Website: lowes
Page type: billing-address
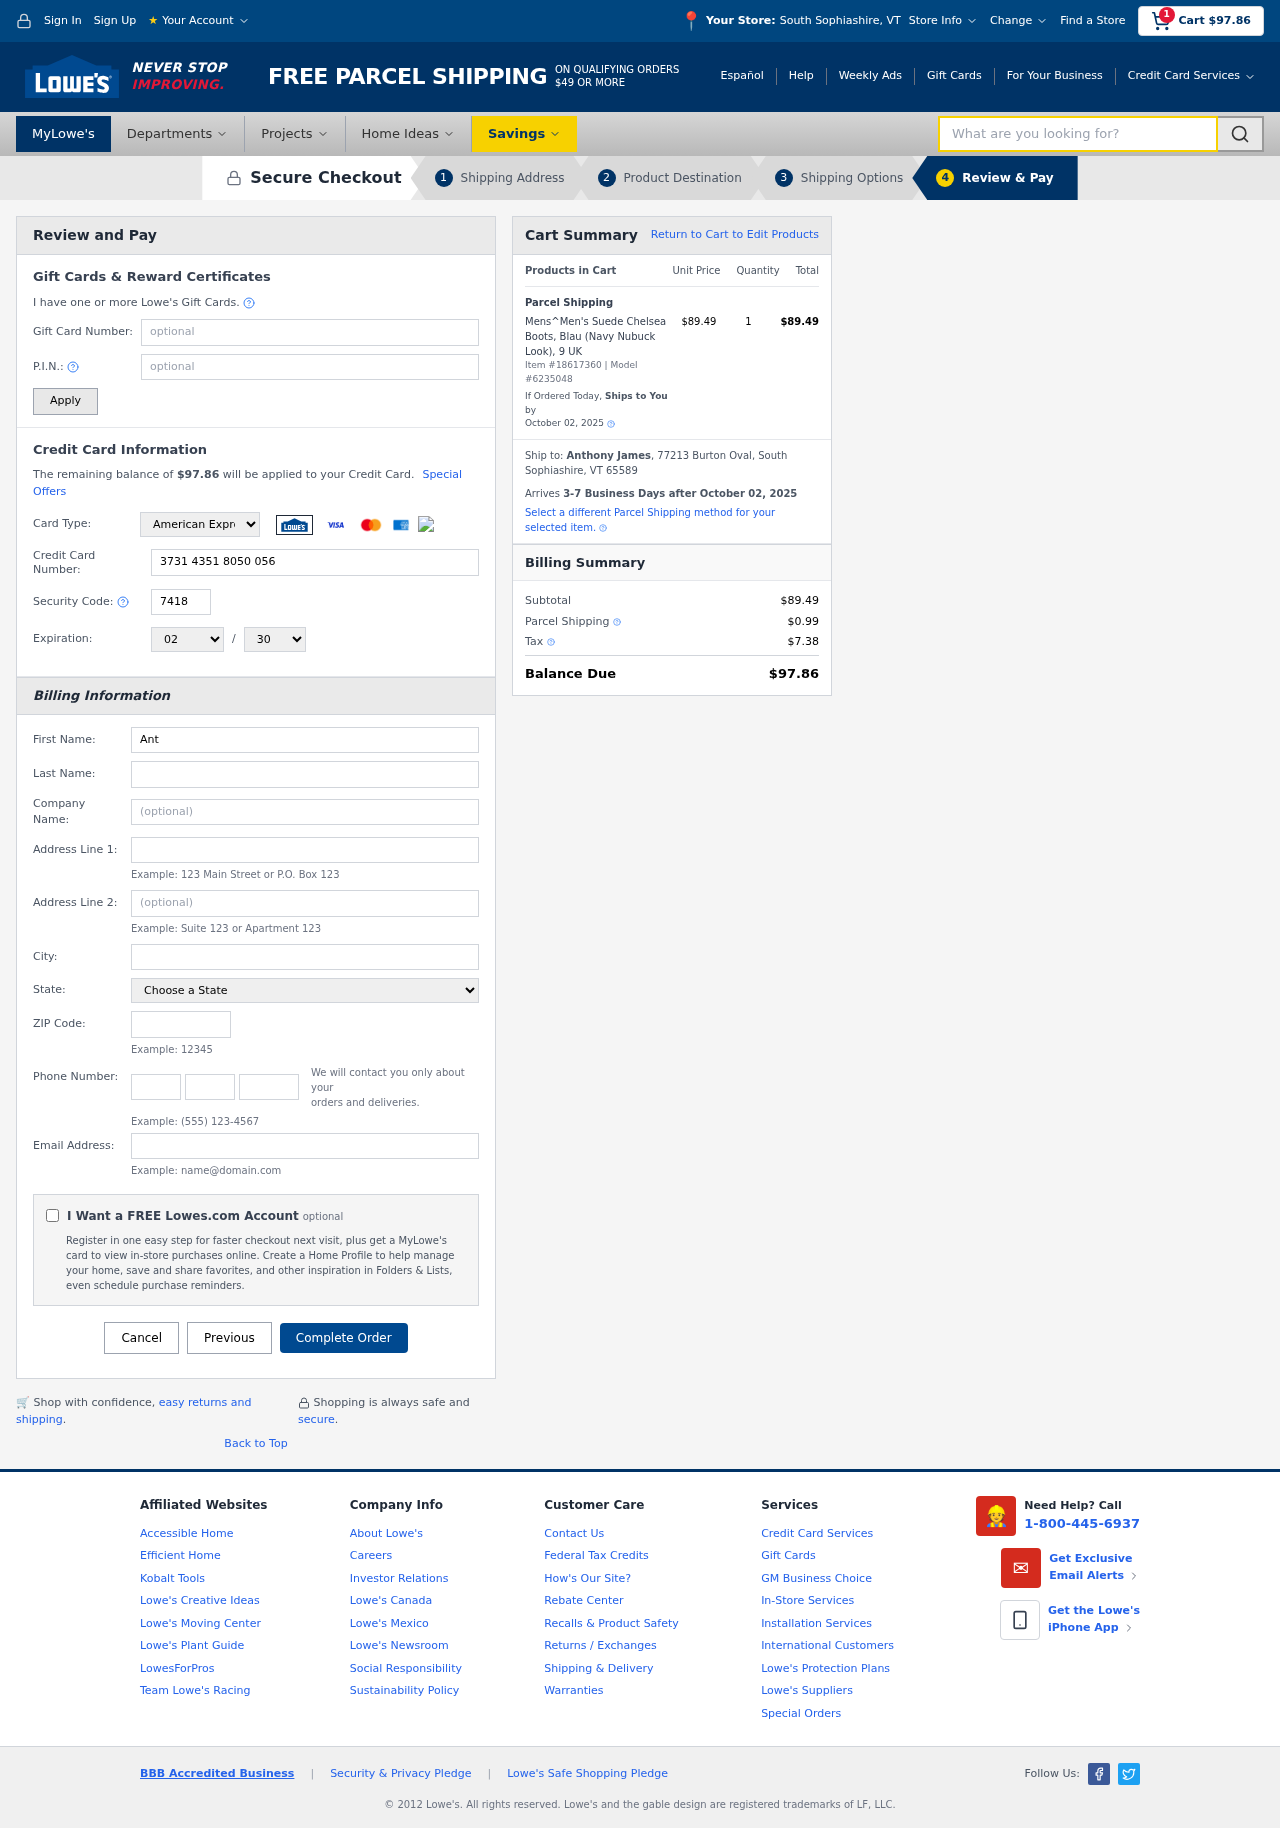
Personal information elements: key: PII_CARD_CVV
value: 7418
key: PII_CARD_EXPIRY_MONTH
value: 02
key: PII_CARD_EXPIRY_YEAR
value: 30
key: PII_CARD_NUMBER
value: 3731 4351 8050 056
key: PII_CARD_TYPE
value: American Express
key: PII_CITY
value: South Sophiashire
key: PII_CITY_STATE
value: South Sophiashire, VT
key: PII_COMPANY
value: Carroll, Frey and Mason
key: PII_EMAIL
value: ajames@yahoo.com
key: PII_FIRSTNAME
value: Anthony
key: PII_FULLNAME
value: Anthony James
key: PII_LASTNAME
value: James
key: PII_PHONE_AREA
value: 557
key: PII_PHONE_PREFIX
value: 563
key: PII_PHONE_SUFFIX
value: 1080
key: PII_POSTCODE
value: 65589
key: PII_STATE
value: Vermont
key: PII_STREET
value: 77213 Burton Oval
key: PII_CITY_STATE_ZIP
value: South Sophiashire, VT 65589
Product elements: key: PRODUCT1_NAME
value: Mens^Men's Suede Chelsea Boots, Blau (Navy Nubuck Look), 9 UK
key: PRODUCT1_PRICE
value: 89.49
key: PRODUCT1_QUANTITY
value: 1
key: PRODUCT_ITEM_NUMBER
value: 18617360
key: PRODUCT_MODEL_NUMBER
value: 6235048
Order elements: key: ORDER_SUBTOTAL
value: $97.86
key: ORDER_TOTAL
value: $97.86
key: ORDER_SHIPPING_DATE
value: October 02, 2025
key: ORDER_SUBTOTAL
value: $89.49
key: ORDER_DELIVERY_DATE
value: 3-7 Business Days after October 02, 2025
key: ORDER_SHIPPING_DATE2
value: October 02, 2025
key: ORDER_SUBTOTAL2
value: $89.49
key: ORDER_SHIPPING_COST
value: $0.99
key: ORDER_TAX
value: $7.38
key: ORDER_TOTAL2
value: $97.86
Search elements: key: HEADER_SEARCH
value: What are you looking for?